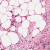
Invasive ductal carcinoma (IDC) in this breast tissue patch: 1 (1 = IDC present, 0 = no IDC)